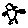
Label: bird